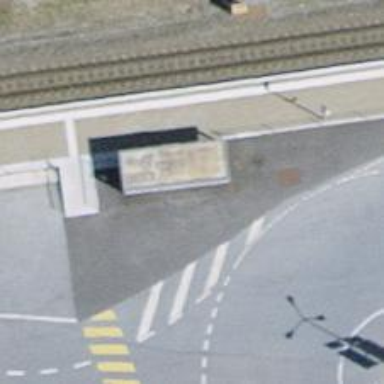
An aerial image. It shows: Halt on the railway.